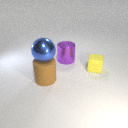
small yellow rubber cube to the right of large purple metal cylinder